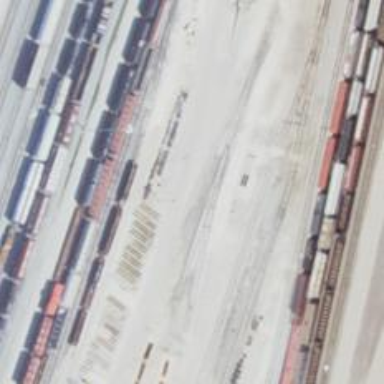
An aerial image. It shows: Railway yard used for servicing trains.